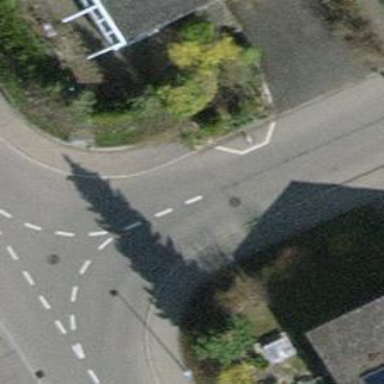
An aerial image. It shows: Kerb barrier.